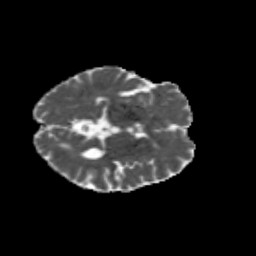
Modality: MD
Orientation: axial
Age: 62
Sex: male
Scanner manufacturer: siemens
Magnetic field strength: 3 T
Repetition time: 4.71 s
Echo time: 0.0906 s